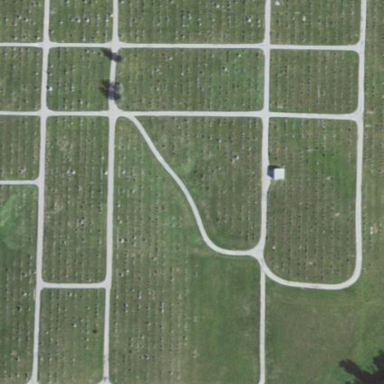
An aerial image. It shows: Cemetery.